Aerial crown-view tile of a tropical tree (Barro Colorado Island, Panama), acquired 20250616:
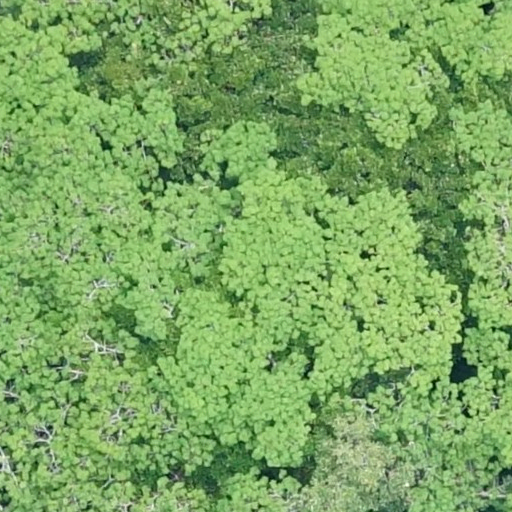
Species: Ceiba pentandra
GBIF accepted scientific name: Ceiba pentandra
Crown area: 1192.114 m²